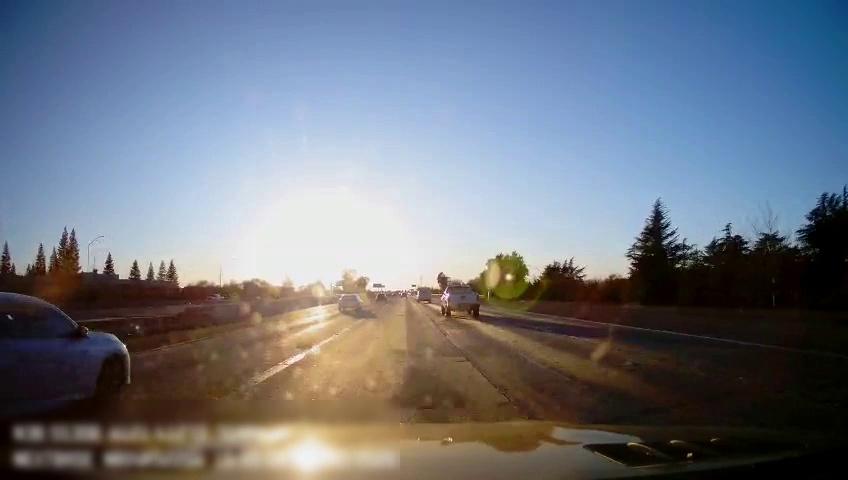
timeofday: Day
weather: Sunny
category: Drivable Space
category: Vehicles | Truck
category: Vehicles | SUV
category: Vehicles | Car
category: Vehicles | Car
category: Vehicles | SUV
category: Vehicles | Truck
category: Lanes | Alternate Lane
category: Lanes | Alternate Lane
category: Lanes | Current Lane
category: Lanes | Current Lane
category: Lanes | Alternate Lane
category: Traffic | Signs